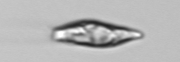
Label: Euglena